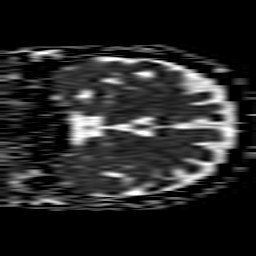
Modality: ADC
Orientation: coronal
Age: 61
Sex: male
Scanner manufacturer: philips
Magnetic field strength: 1.5 T
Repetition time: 3.538 s
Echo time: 0.09411 s